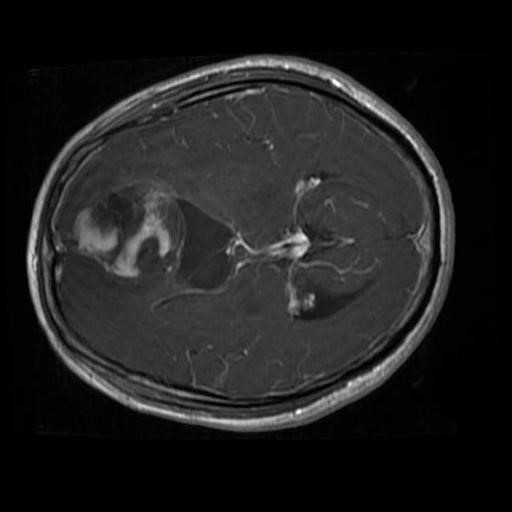
Label: brain_glioma